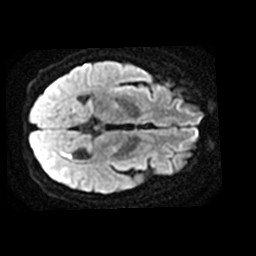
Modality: TRACE
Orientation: axial
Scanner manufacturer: ge
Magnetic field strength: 1.5 T
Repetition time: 8 s
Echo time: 0.0975 s